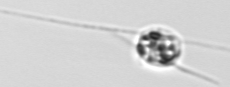
Label: Chaetoceros_danicus